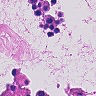
Metastatic tissue present: no